Question: How could i set up my images(points) with same fix distance to new image(point) when performing a touches moved?

'''
- (void)touchesMoved:(NSSet *)touches withEvent:(UIEvent *)event
{
UITouch *touch = [touches anyObject];
CGPoint touchLocation = [touch locationInView:touch.view];
UIImageView *imageView=[[UIImageView alloc] initWithImage:[UIImage imageNamed:@"Crayon_Black.png"]];
imageView.center = touchLocation;
[drawImage addSubview:imageView];
}
'''
I hope this make sense. I just need to finish my school project. Thanks guys in advance.
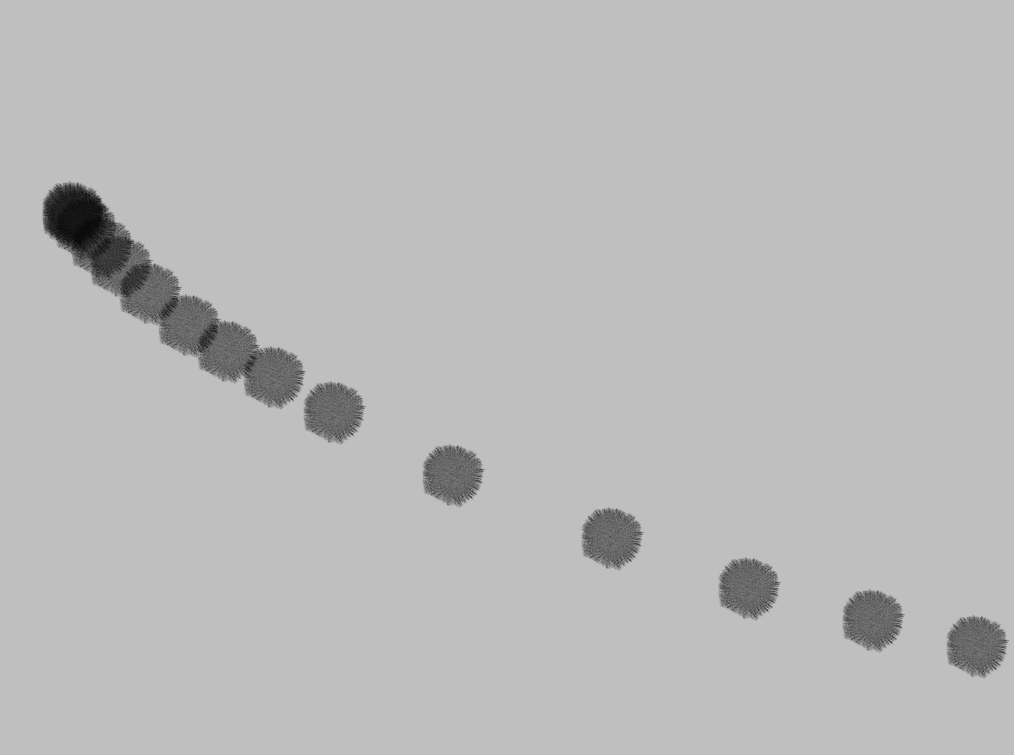
Answer: This solution works as long as you don't move finger too fast:
'''
@interface ViewController : UIViewController {
CGPoint lastLocation_;
CGFloat accumulatedDistance_;
}
...
-(CGFloat) distanceFromPoint:(CGPoint)p1 ToPoint:(CGPoint)p2 {
CGFloat xDist = (p2.x - p1.x);
CGFloat yDist = (p2.y - p1.y);
return sqrt((xDist * xDist) + (yDist * yDist));
}
-(void) addImageAtLocation:(CGPoint)location {
UIImageView *imageView=[[UIImageView alloc] initWithImage:[UIImage imageNamed:@"Crayon_Black.png"]];
imageView.center = location;
[self.view addSubview:imageView];
}
-(void)touchesBegan:(NSSet *)touches withEvent:(UIEvent *)event {
[super touchesBegan:touches withEvent:event];
lastLocation_ = [[touches anyObject] locationInView:self.view];
accumulatedDistance_ = 0;
[self addImageAtLocation:lastLocation_];
}
- (void)touchesMoved:(NSSet *)touches withEvent:(UIEvent *)event
{
UITouch *touch = [touches anyObject];
CGPoint touchLocation = [touch locationInView:self.view];
CGFloat distance = [self distanceFromPoint:touchLocation ToPoint:lastLocation_];
accumulatedDistance_ += distance;
CGFloat fixedDistance = 40;
if (accumulatedDistance_ > fixedDistance) {
[self addImageAtLocation:touchLocation];
while (accumulatedDistance_ > fixedDistance) {
accumulatedDistance_ -= fixedDistance;
}
}
lastLocation_ = touchLocation;
}
'''